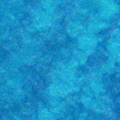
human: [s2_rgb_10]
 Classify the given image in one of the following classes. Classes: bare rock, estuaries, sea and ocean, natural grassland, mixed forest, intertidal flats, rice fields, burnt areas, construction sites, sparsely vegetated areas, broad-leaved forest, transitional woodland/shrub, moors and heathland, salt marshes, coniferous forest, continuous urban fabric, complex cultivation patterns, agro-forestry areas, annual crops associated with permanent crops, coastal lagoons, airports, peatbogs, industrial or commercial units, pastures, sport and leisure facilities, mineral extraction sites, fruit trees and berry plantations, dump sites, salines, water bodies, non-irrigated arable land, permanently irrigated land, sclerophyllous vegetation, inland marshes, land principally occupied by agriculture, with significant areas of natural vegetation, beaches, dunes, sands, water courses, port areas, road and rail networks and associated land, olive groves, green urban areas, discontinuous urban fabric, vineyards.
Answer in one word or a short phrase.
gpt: sea and ocean